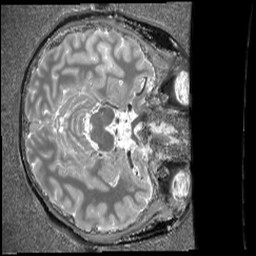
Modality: T1map
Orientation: axial
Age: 21
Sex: female
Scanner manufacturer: siemens
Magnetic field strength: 6.98 T
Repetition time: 6 s
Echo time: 0.00283 s